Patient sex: M
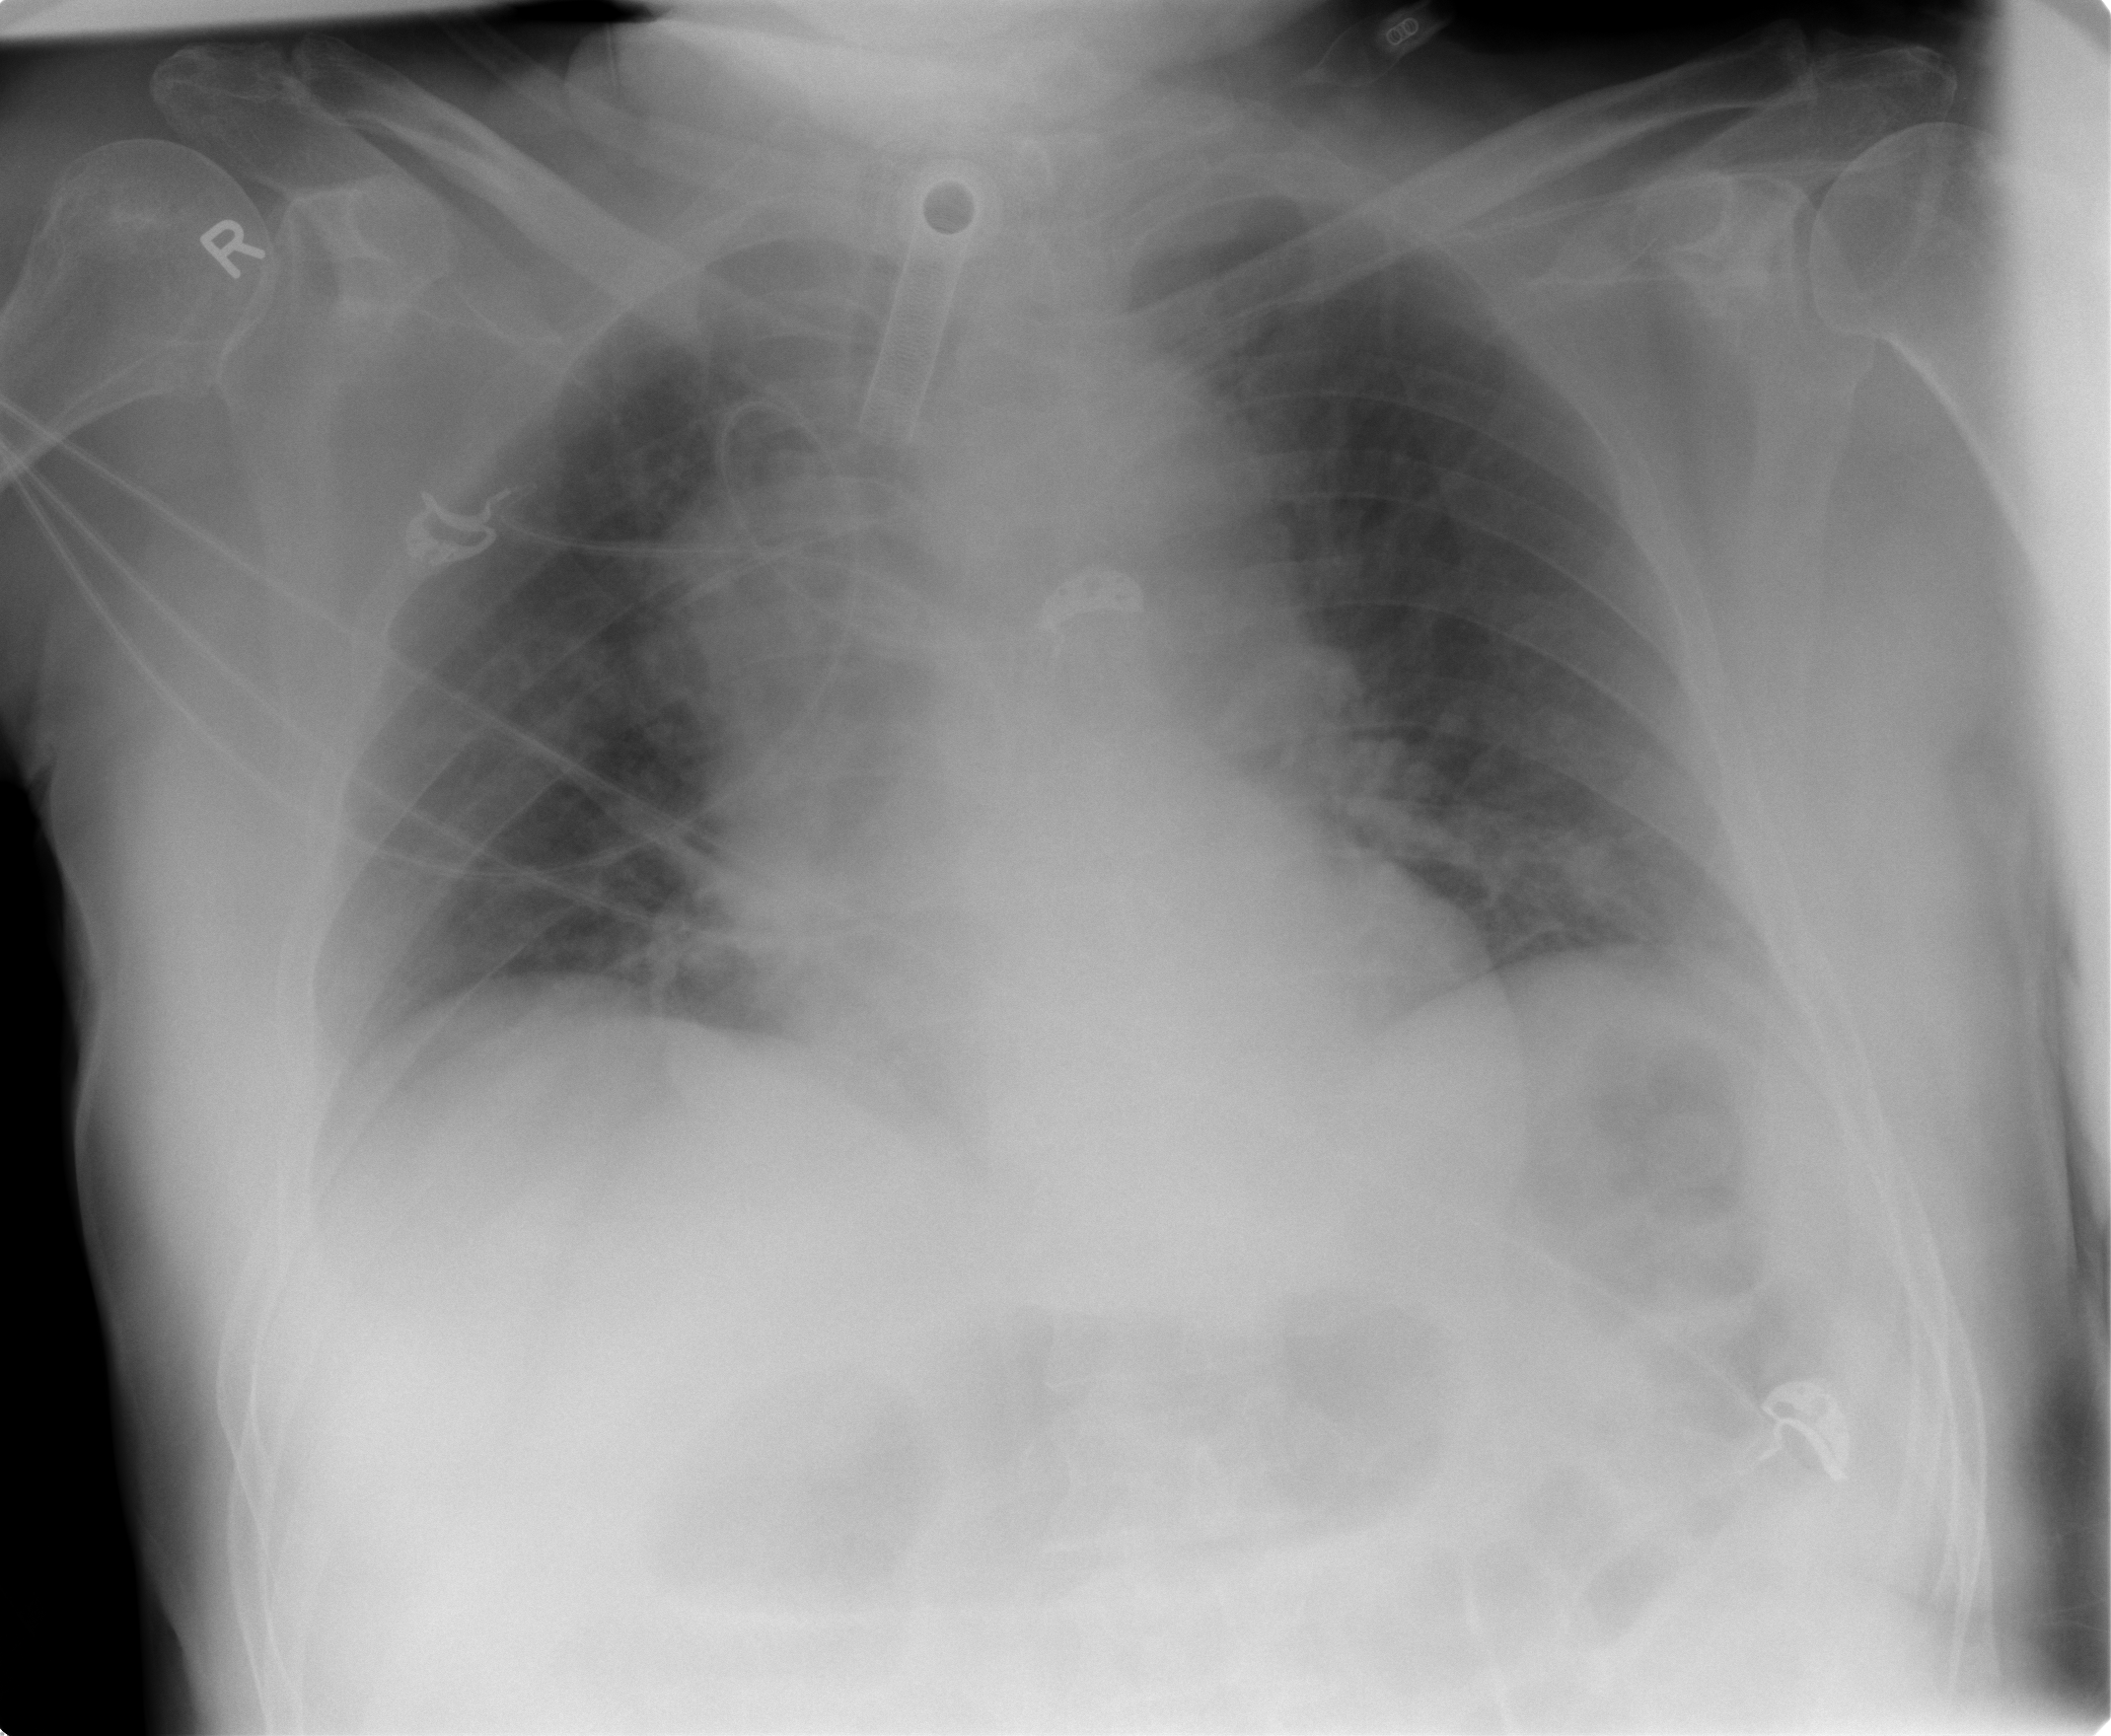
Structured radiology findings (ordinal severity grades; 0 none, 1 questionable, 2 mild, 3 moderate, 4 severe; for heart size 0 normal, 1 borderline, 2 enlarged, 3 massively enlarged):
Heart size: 0
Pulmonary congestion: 2
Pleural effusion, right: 2
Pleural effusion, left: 2
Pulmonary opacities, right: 1
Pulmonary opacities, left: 2
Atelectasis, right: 2
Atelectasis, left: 2